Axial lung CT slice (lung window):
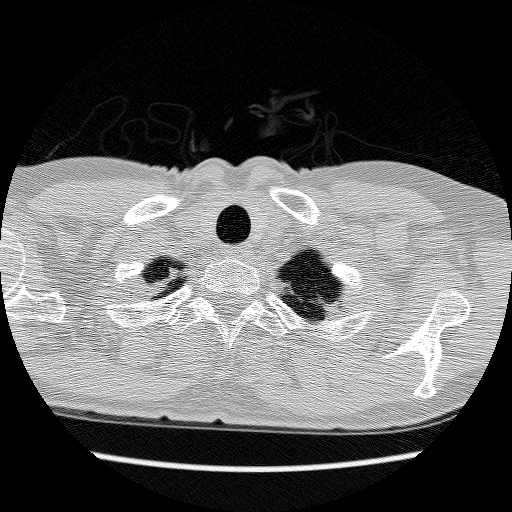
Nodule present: no